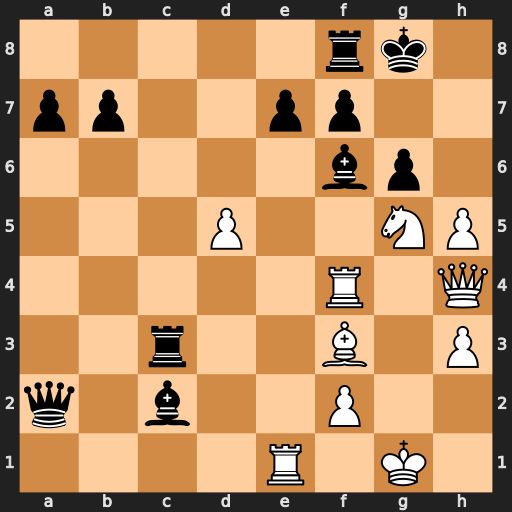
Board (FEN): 5rk1/pp2pp2/5bp1/3P2NP/5R1Q/2r2B1P/q1b2P2/4R1K1
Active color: w
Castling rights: -
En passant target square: -
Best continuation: hxg6 Bxg6 Be4 Rxh3 Qxh3